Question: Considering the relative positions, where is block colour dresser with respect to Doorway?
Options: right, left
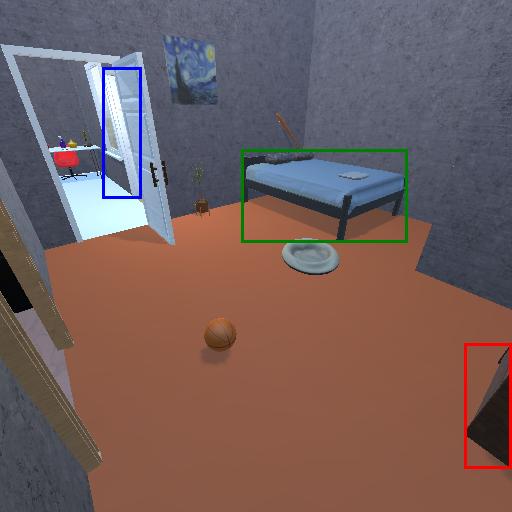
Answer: right